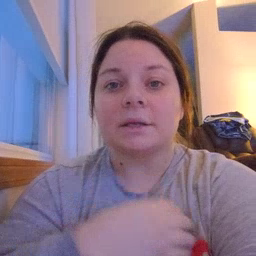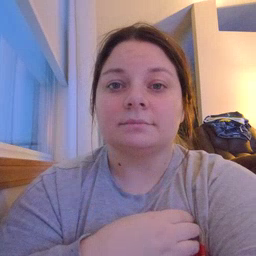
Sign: pretty